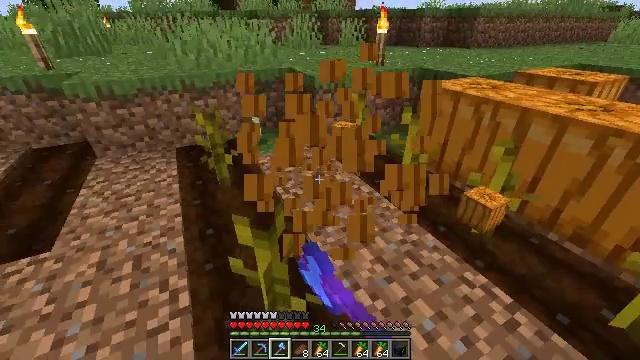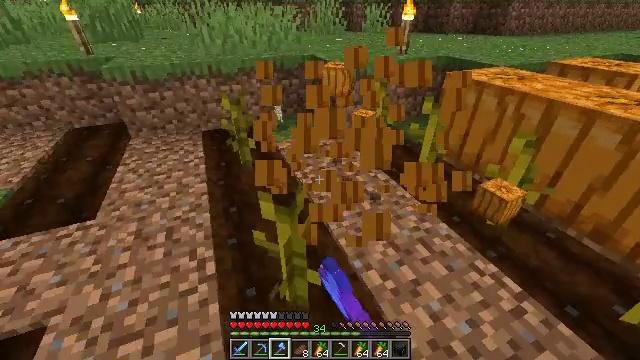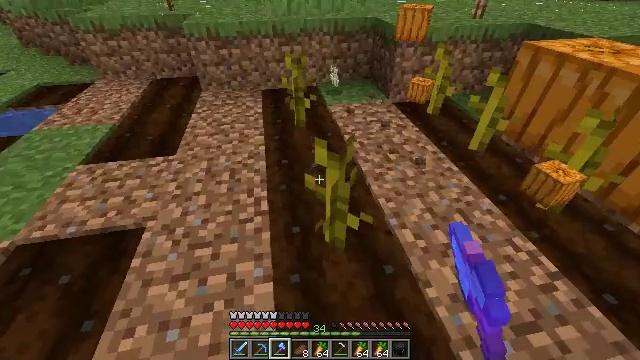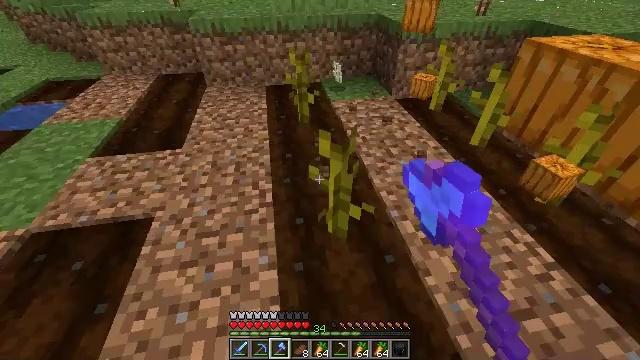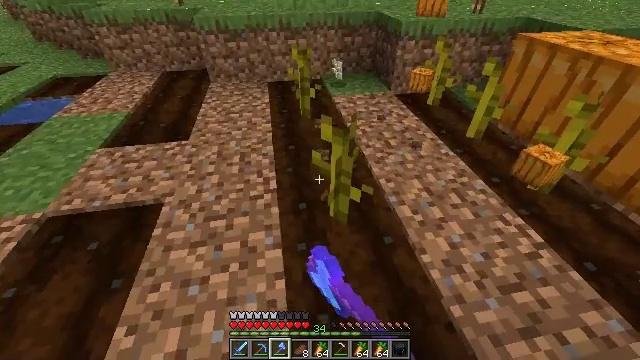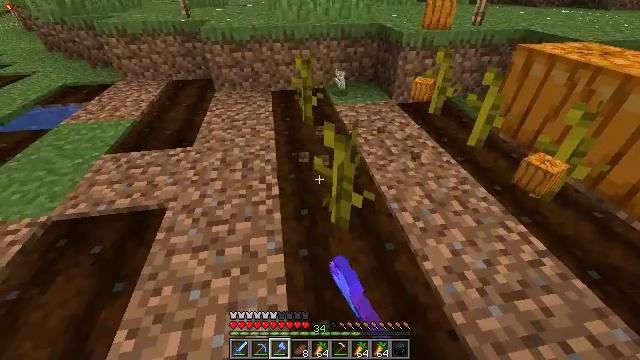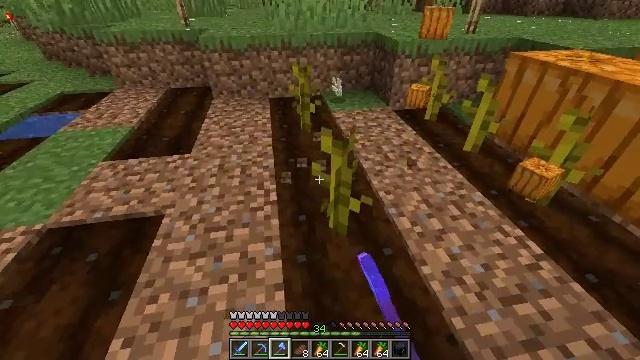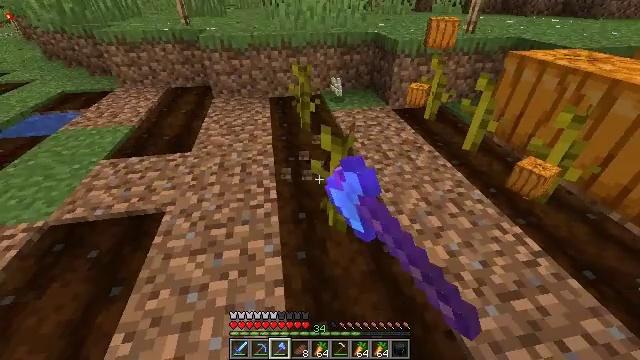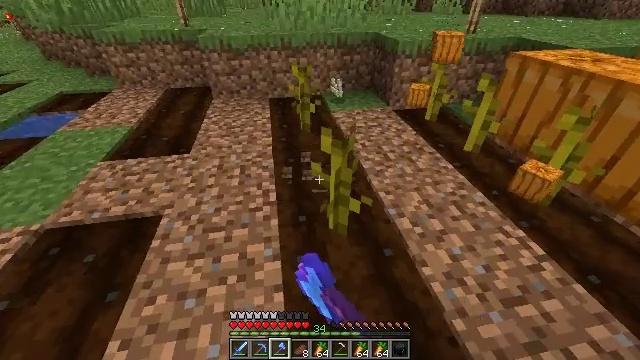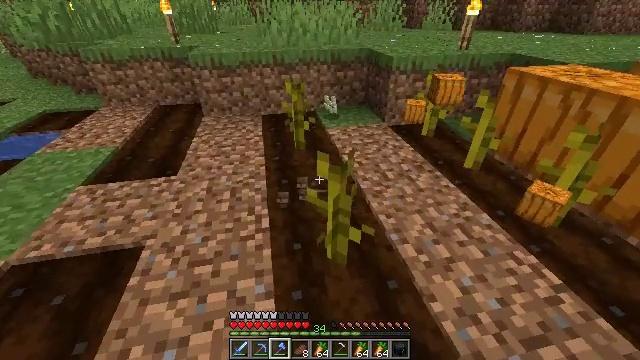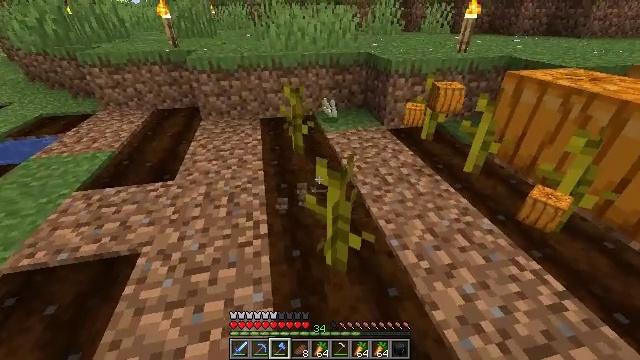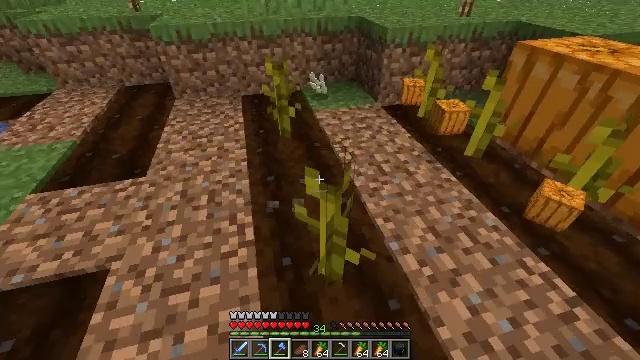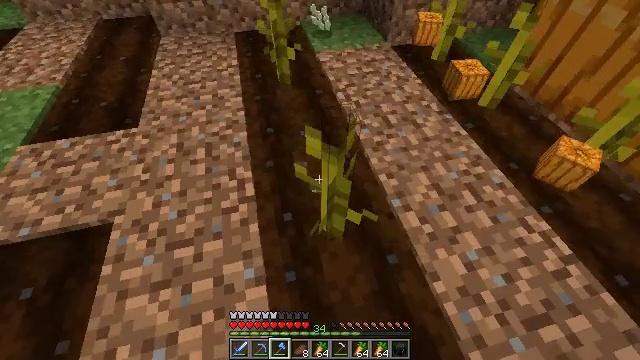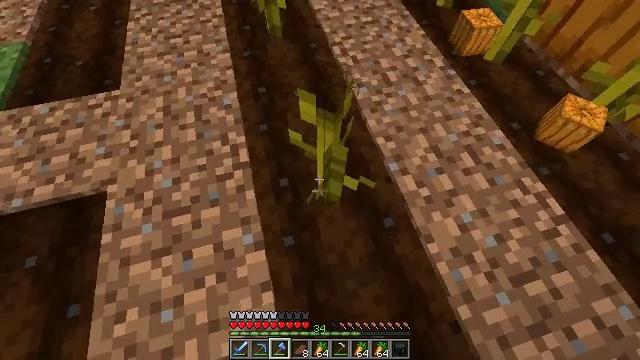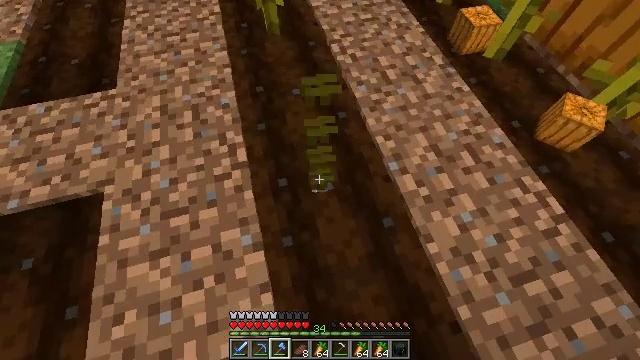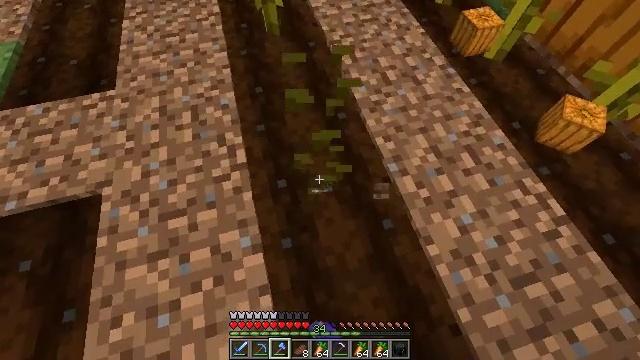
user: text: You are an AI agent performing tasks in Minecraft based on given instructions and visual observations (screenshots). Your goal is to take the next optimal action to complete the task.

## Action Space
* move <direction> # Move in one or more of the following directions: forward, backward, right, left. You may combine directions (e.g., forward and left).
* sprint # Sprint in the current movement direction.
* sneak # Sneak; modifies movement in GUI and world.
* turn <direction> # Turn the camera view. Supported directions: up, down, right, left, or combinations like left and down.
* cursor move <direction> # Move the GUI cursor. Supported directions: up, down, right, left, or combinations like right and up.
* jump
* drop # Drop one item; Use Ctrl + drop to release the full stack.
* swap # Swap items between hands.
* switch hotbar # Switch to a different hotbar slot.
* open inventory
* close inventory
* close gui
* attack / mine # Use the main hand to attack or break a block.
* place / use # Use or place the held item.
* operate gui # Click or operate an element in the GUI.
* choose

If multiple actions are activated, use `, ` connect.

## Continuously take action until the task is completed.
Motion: motion action
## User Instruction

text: Harvest the pumpkin stem by left-clicking.
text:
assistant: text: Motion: move back, turn left and down, attack / mine
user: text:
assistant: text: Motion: move back, turn left and down, attack / mine
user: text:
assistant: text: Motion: attack / mine
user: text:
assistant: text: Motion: attack / mine
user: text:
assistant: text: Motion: turn up, attack / mine
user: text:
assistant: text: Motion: turn up, attack / mine
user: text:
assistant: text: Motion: attack / mine
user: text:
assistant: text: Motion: move forward
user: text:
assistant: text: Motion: move forward, turn right and up
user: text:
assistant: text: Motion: move forward
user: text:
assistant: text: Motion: move forward, turn right and down
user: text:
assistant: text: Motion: turn down
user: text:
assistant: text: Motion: turn right and down
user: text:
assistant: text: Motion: attack / mine
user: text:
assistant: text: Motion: attack / mine
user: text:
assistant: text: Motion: attack / mine
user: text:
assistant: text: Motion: attack / mine
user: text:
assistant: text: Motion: no_op
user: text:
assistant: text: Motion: turn up
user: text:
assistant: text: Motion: move forward, turn left and up
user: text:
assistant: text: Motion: move forward, turn left and up
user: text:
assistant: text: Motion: move forward, turn left and up
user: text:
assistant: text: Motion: move forward
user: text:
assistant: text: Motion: move forward
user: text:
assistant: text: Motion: move forward
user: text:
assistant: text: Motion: move forward, turn right
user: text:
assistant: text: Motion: move forward, turn right and down
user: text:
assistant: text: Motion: move forward, attack / mine
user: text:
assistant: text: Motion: move forward, turn right and down, attack / mine
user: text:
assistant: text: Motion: move forward, turn down, attack / mine